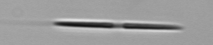
Label: pennate_Pseudo-nitzschia